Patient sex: M
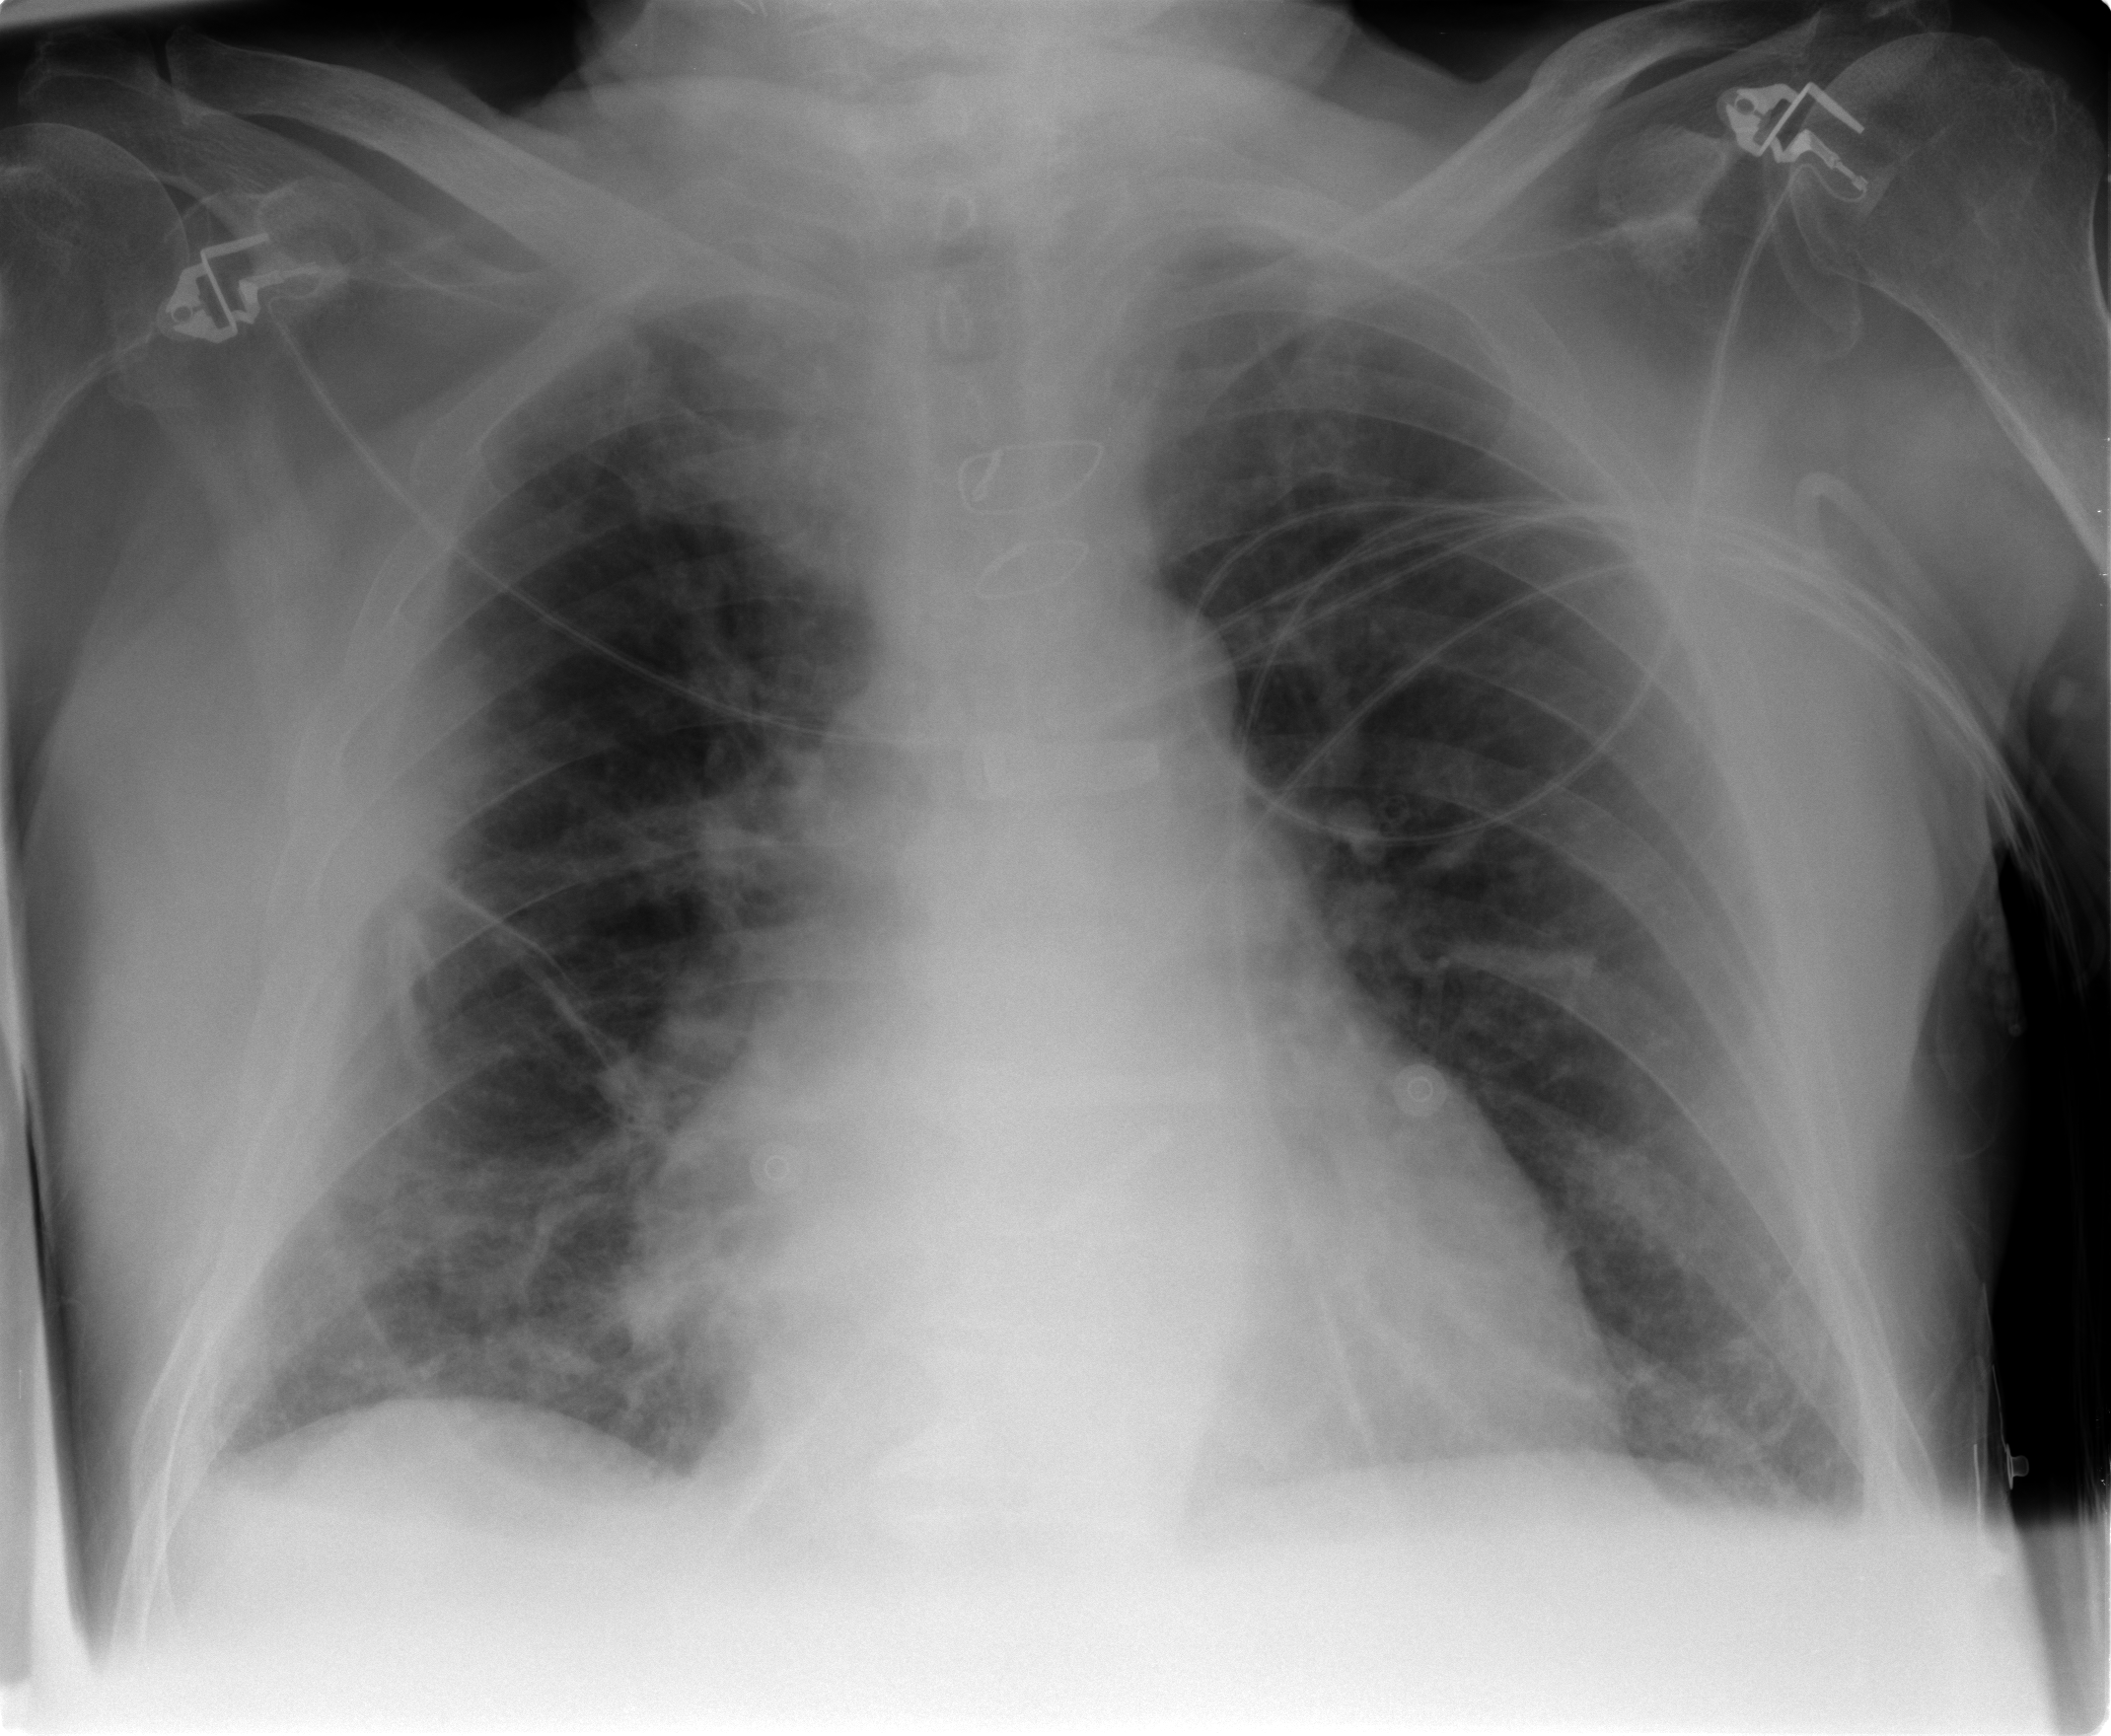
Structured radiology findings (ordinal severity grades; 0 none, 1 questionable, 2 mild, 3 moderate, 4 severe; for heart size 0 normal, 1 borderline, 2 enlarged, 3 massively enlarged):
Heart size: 2
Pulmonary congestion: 2
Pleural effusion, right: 1
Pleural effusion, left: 1
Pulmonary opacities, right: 2
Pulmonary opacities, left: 0
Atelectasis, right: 2
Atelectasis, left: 2